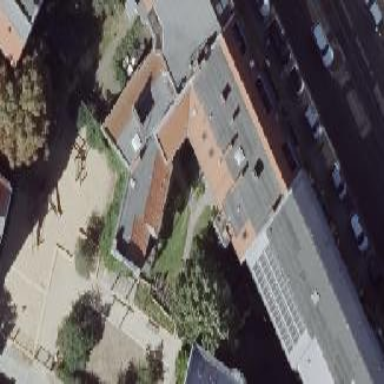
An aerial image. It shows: Building consisting of apartments with double saltbox roof shape.